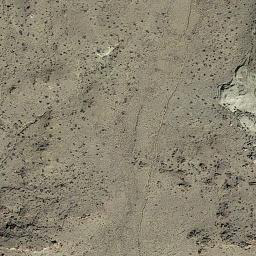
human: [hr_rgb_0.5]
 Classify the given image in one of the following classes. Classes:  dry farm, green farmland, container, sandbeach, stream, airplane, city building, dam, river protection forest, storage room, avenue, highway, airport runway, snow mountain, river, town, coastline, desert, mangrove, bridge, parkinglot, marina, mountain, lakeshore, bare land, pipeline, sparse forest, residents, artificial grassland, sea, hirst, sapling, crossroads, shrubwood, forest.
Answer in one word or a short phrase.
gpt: bare land